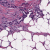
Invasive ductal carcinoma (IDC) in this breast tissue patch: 1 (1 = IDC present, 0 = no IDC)